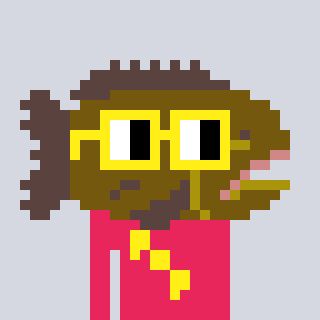
a pixel art character with square yellow glasses, a grouper-shaped head and a redpinkish-colored body on a cool background